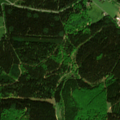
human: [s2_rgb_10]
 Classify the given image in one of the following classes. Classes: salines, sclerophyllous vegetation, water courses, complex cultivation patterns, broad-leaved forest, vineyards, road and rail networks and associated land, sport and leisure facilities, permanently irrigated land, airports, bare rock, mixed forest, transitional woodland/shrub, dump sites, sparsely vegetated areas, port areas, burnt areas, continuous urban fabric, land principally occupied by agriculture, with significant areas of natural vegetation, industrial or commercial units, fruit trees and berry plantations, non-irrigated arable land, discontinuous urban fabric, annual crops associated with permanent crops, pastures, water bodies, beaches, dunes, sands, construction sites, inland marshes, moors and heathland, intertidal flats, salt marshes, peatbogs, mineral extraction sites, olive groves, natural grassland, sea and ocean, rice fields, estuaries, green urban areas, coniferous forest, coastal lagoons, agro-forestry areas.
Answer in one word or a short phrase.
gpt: pastures, coniferous forest, mixed forest